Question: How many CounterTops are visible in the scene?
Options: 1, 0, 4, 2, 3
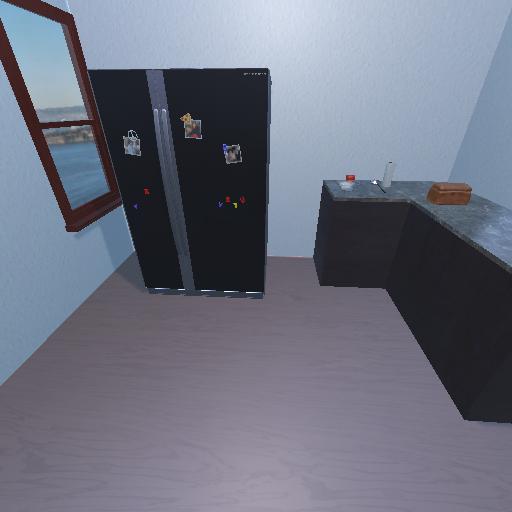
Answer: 1